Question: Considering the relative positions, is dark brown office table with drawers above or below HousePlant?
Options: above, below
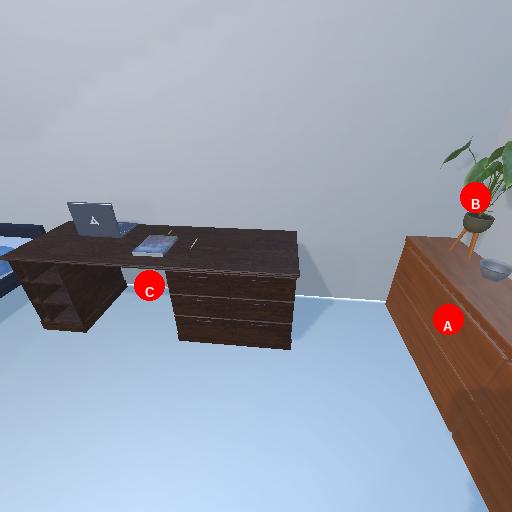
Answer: above